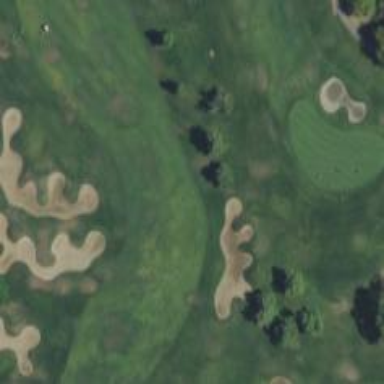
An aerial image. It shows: Golf hole.